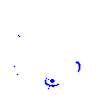
Particle: proton